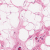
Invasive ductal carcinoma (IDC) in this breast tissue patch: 0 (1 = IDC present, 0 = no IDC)